Interaction volume radius: 5 \u00c5
Interaction volume height: 25 \u00c5
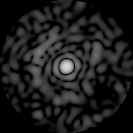
Disorder parameter: 0.8096